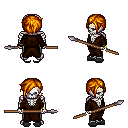
a pixel art fantasy rpg character, male body template, skeleton, brown robe, teal pants, dark blonde pixie cut hairstyle, bracelets, gray slippers, spear, four views (front, back, left, right), 2x2 character sprite sheet, small pixel art, hard edges, no anti-aliasing